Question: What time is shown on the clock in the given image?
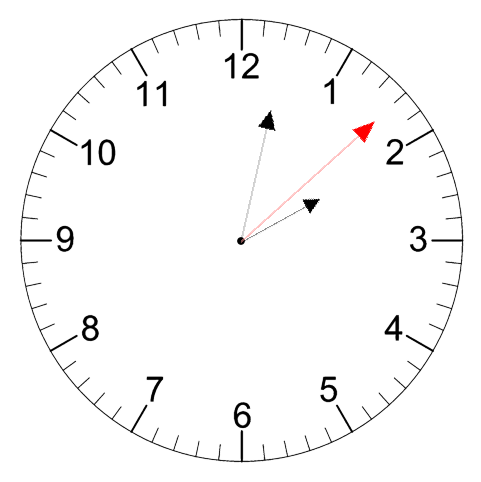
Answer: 02:02:08